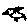
Label: bird